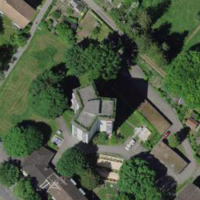
EUNIS habitat code: 53
Species observed at this site:
Lepidium draba
Cirsium arvense